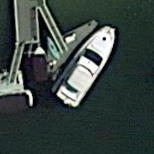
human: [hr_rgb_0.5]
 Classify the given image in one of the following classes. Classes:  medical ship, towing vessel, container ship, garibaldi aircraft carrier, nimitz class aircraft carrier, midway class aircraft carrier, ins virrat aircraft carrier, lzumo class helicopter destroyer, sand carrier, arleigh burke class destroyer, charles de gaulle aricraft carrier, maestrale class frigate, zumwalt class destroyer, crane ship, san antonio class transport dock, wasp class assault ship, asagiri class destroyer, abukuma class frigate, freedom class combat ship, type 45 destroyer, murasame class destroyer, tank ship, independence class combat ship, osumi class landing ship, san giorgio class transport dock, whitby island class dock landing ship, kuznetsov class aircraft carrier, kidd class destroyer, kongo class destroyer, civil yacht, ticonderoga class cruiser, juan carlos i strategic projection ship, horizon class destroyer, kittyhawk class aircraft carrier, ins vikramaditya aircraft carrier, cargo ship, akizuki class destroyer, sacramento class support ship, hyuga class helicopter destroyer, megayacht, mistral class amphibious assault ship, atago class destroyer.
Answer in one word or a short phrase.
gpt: Civil yacht